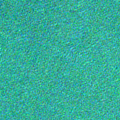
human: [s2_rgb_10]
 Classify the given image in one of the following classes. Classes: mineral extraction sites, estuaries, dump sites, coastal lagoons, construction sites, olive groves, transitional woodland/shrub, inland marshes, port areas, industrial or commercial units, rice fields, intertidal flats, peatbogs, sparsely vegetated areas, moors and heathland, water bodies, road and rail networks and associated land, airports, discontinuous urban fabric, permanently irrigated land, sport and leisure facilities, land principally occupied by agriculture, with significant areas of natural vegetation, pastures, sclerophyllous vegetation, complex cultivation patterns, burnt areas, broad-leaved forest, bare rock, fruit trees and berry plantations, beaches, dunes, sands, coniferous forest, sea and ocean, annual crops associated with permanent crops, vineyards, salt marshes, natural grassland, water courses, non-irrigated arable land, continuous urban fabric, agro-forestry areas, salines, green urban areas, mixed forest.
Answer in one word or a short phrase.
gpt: sea and ocean